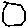
Label: hexagon